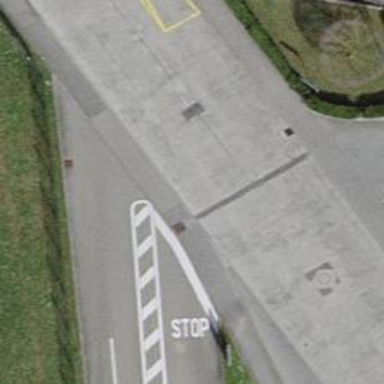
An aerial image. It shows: Stop road.